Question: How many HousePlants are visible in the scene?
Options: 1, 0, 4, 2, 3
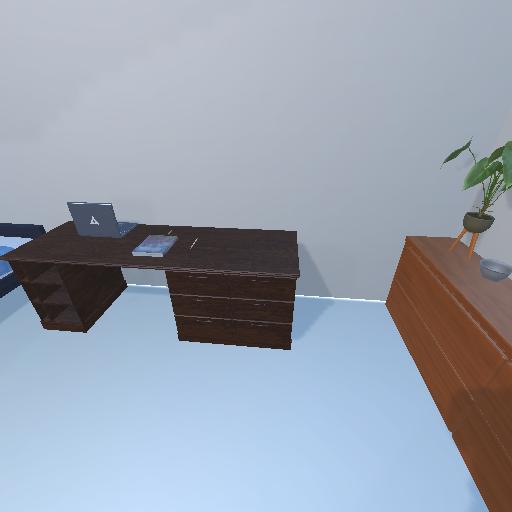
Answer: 1